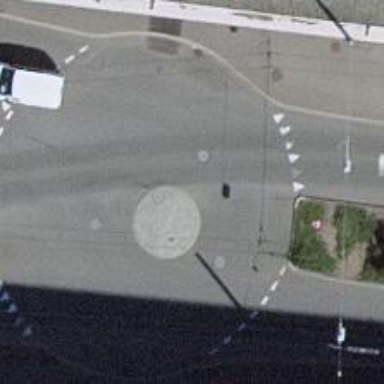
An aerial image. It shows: Mini roundabout on the road.